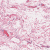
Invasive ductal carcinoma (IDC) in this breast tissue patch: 0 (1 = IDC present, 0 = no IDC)